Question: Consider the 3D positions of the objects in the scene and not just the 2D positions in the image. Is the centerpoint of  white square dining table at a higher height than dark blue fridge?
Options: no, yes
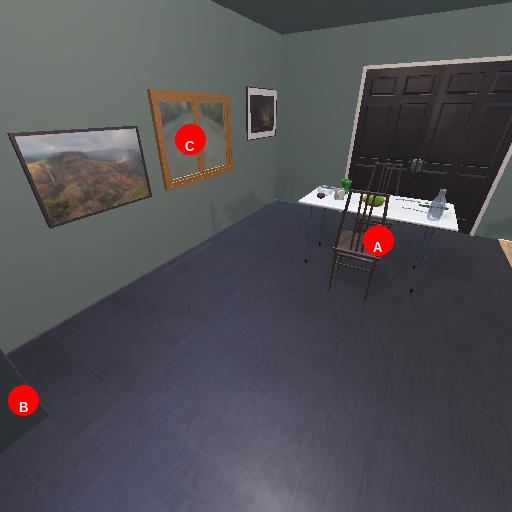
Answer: no